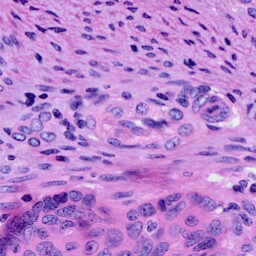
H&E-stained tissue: Cervix